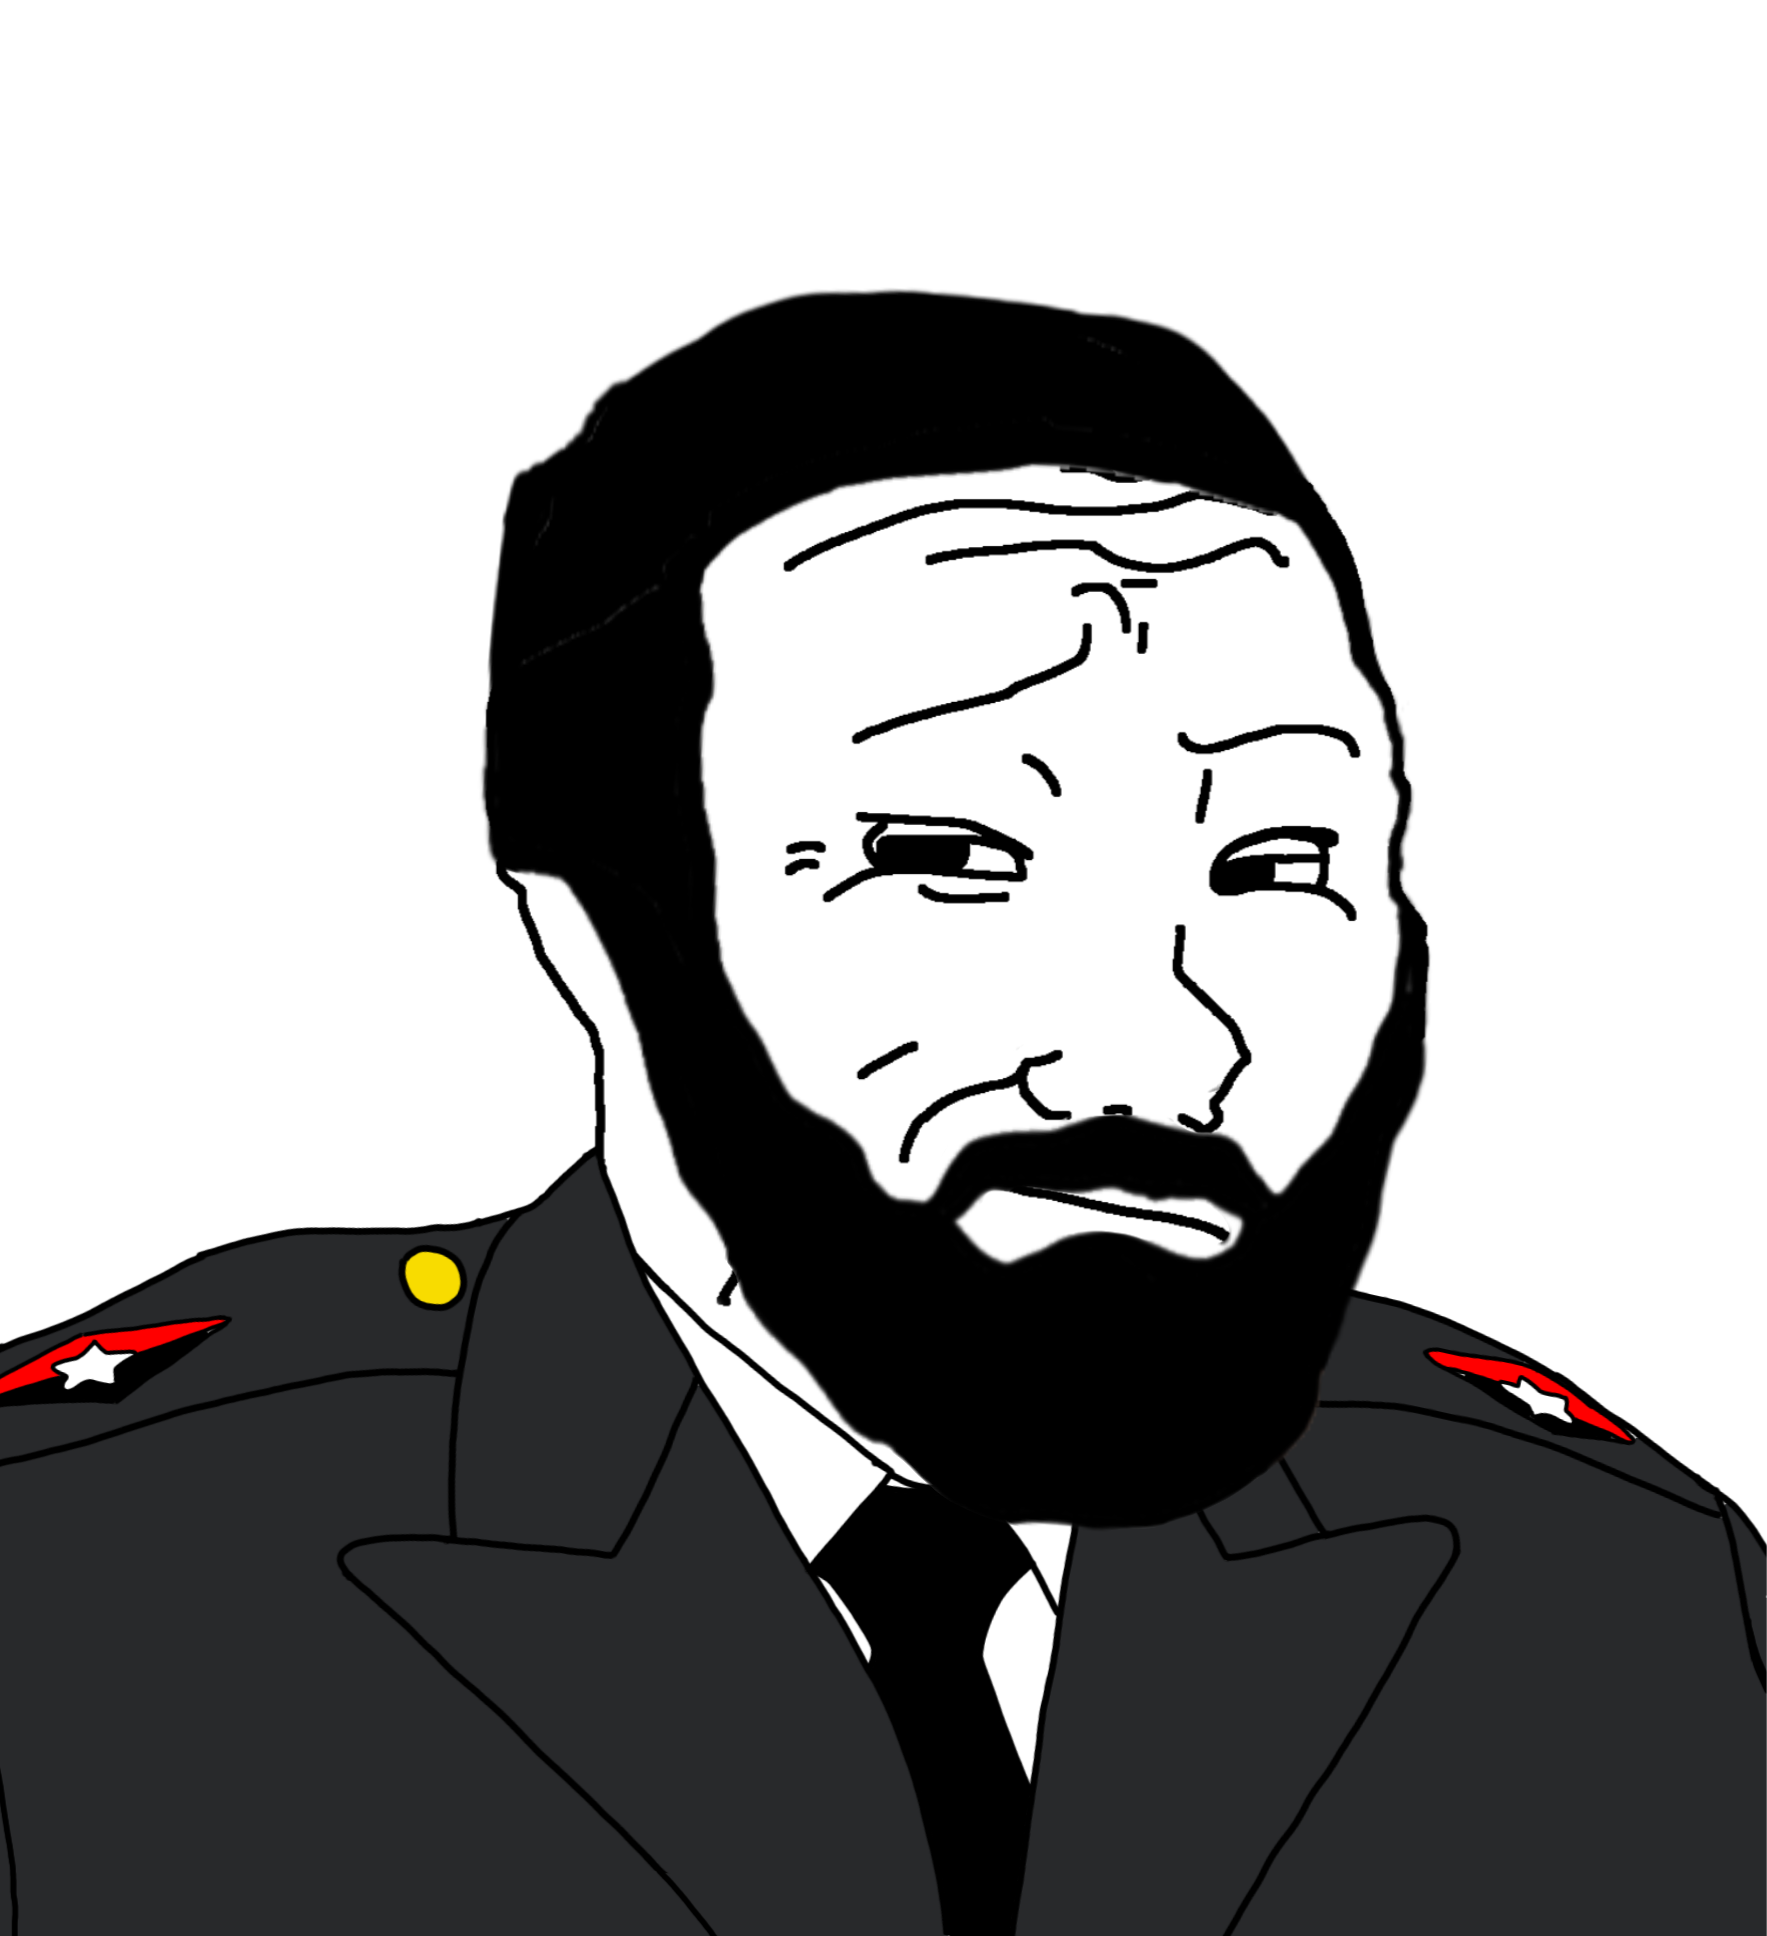
Label: 5_Smugjak